Question: I've got this situation, I have 4 widgets in a RelativeLayout in the same following order:
1. TextView
2. ListView
3. TextView
4. Button
This is the XML for the layout:
'''
<?xml version="1.0" encoding="utf-8"?>
<RelativeLayout xmlns:android="http://schemas.android.com/apk/res/android"
android:layout_width="match_parent"
android:layout_height="match_parent"
android:id="@+id/pedidoClienteRelativeLayout">
<TextView
android:id="@+id/nameLabel"
android:layout_alignParentLeft="true"
android:layout_alignParentTop="true"
android:maxLines="4"
android:text="Customer Name" />
<LinearLayout
android:id="@+id/ordersLayout"
android:layout_width="fill_parent"
android:layout_height="wrap_content"
android:layout_below="@+id/nameLabel"
android:layout_above="@+id/totalOrdersLabel"
android:orientation="vertical" >
<ListView
android:id="@+id/booksListView"
android:layout_width="match_parent"
android:layout_height="fill_parent"
android:dividerHeight="1dp" >
</ListView>
</LinearLayout>
<TextView
android:id="@+id/totalOrdersLabel"
android:layout_above="@+id/confirmOrderButton"
android:layout_alignParentLeft="true"
android:text="Total" />
<Button
android:id="@+id/confirmOrderButton"
android:layout_alignParentBottom="true"
android:text="Confirm Order" />
</RelativeLayout>
'''
And this is more or less the result:

As you can see this works. The problem comes when from Java I have to make the Button invisible based on some conditions. Then the TextView that was above the Button has no control to reference using 'android:layout_above="@+id/confirmOrderButton"' and for that reason the textview is shown at the top of the Layout and the ListView simply isn't shown.
I think that if I could remove the 'android:layout_above="@+id/confirmOrderButton"' from the second TextView and add 'android:layout_alignParentBottom="true"', that should fix the problem. The thing is that I have absolutely no idea how to do it, so I'd be really grateful if you could help me.
Thanks in advance.
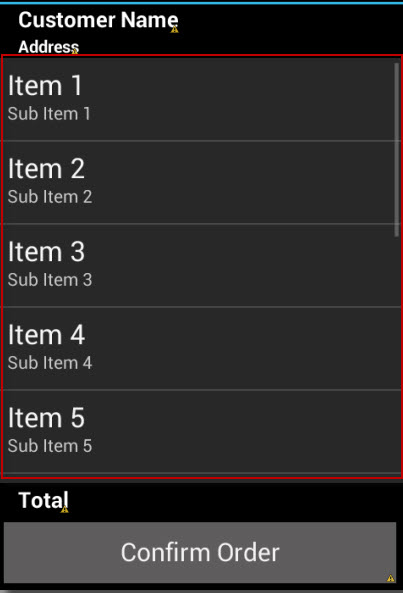
Answer: Set the 'totalOrdersLabel' TextView's 'android:layout_alignWithParentIfMissing' to true.
'''
<TextView
android:id="@+id/totalOrdersLabel"
android:layout_above="@+id/confirmOrderButton"
android:layout_alignParentLeft="true"
android:layout_alignWithParentIfMissing="true"
android:text="Total" />
'''